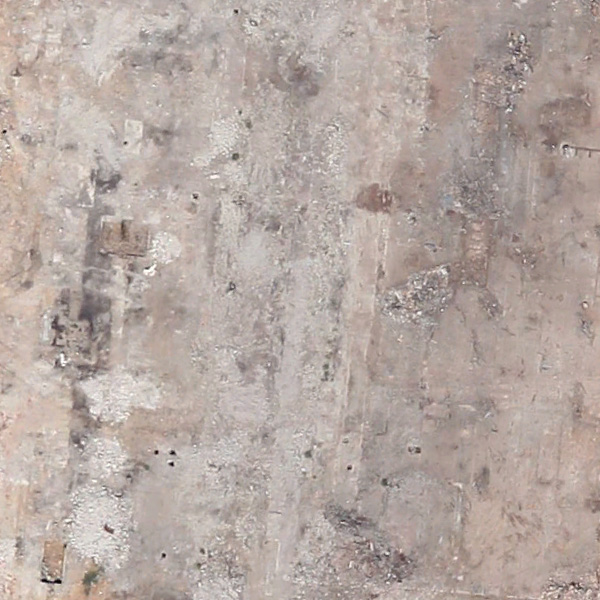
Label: BareLand